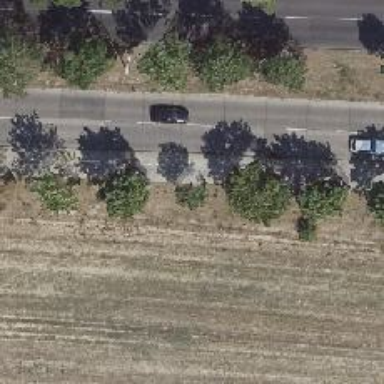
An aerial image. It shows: Avenue lined with deciduous broadleaved trees.